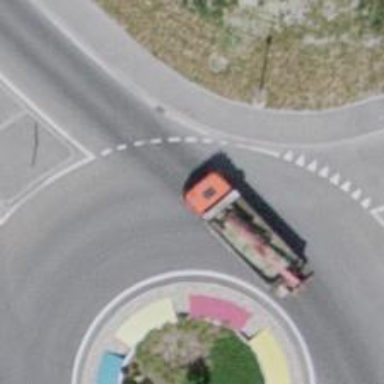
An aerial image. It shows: Tertiary road with asphalt surface leading to roundabout junction.